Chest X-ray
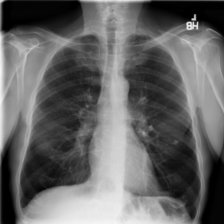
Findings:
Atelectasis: negative
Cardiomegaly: negative
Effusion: negative
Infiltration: negative
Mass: negative
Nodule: negative
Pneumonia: negative
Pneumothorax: negative
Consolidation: negative
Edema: negative
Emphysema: positive
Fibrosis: negative
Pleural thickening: negative
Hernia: negative